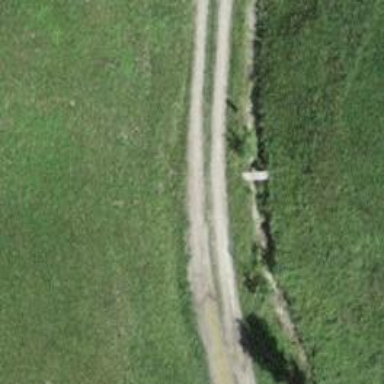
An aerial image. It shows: Path covered with grass.